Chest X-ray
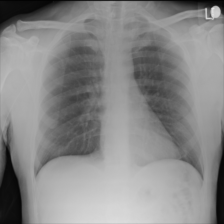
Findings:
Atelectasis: negative
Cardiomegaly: negative
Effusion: negative
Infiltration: negative
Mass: negative
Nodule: negative
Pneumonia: negative
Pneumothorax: negative
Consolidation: negative
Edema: negative
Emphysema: negative
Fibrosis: negative
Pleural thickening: negative
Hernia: negative